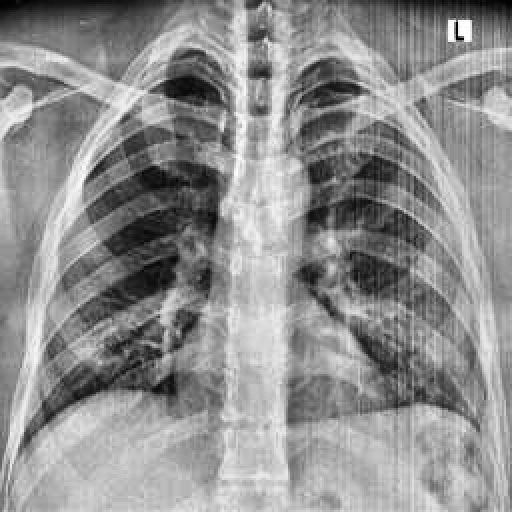
Finding: NORMAL